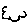
Label: cloud